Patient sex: F
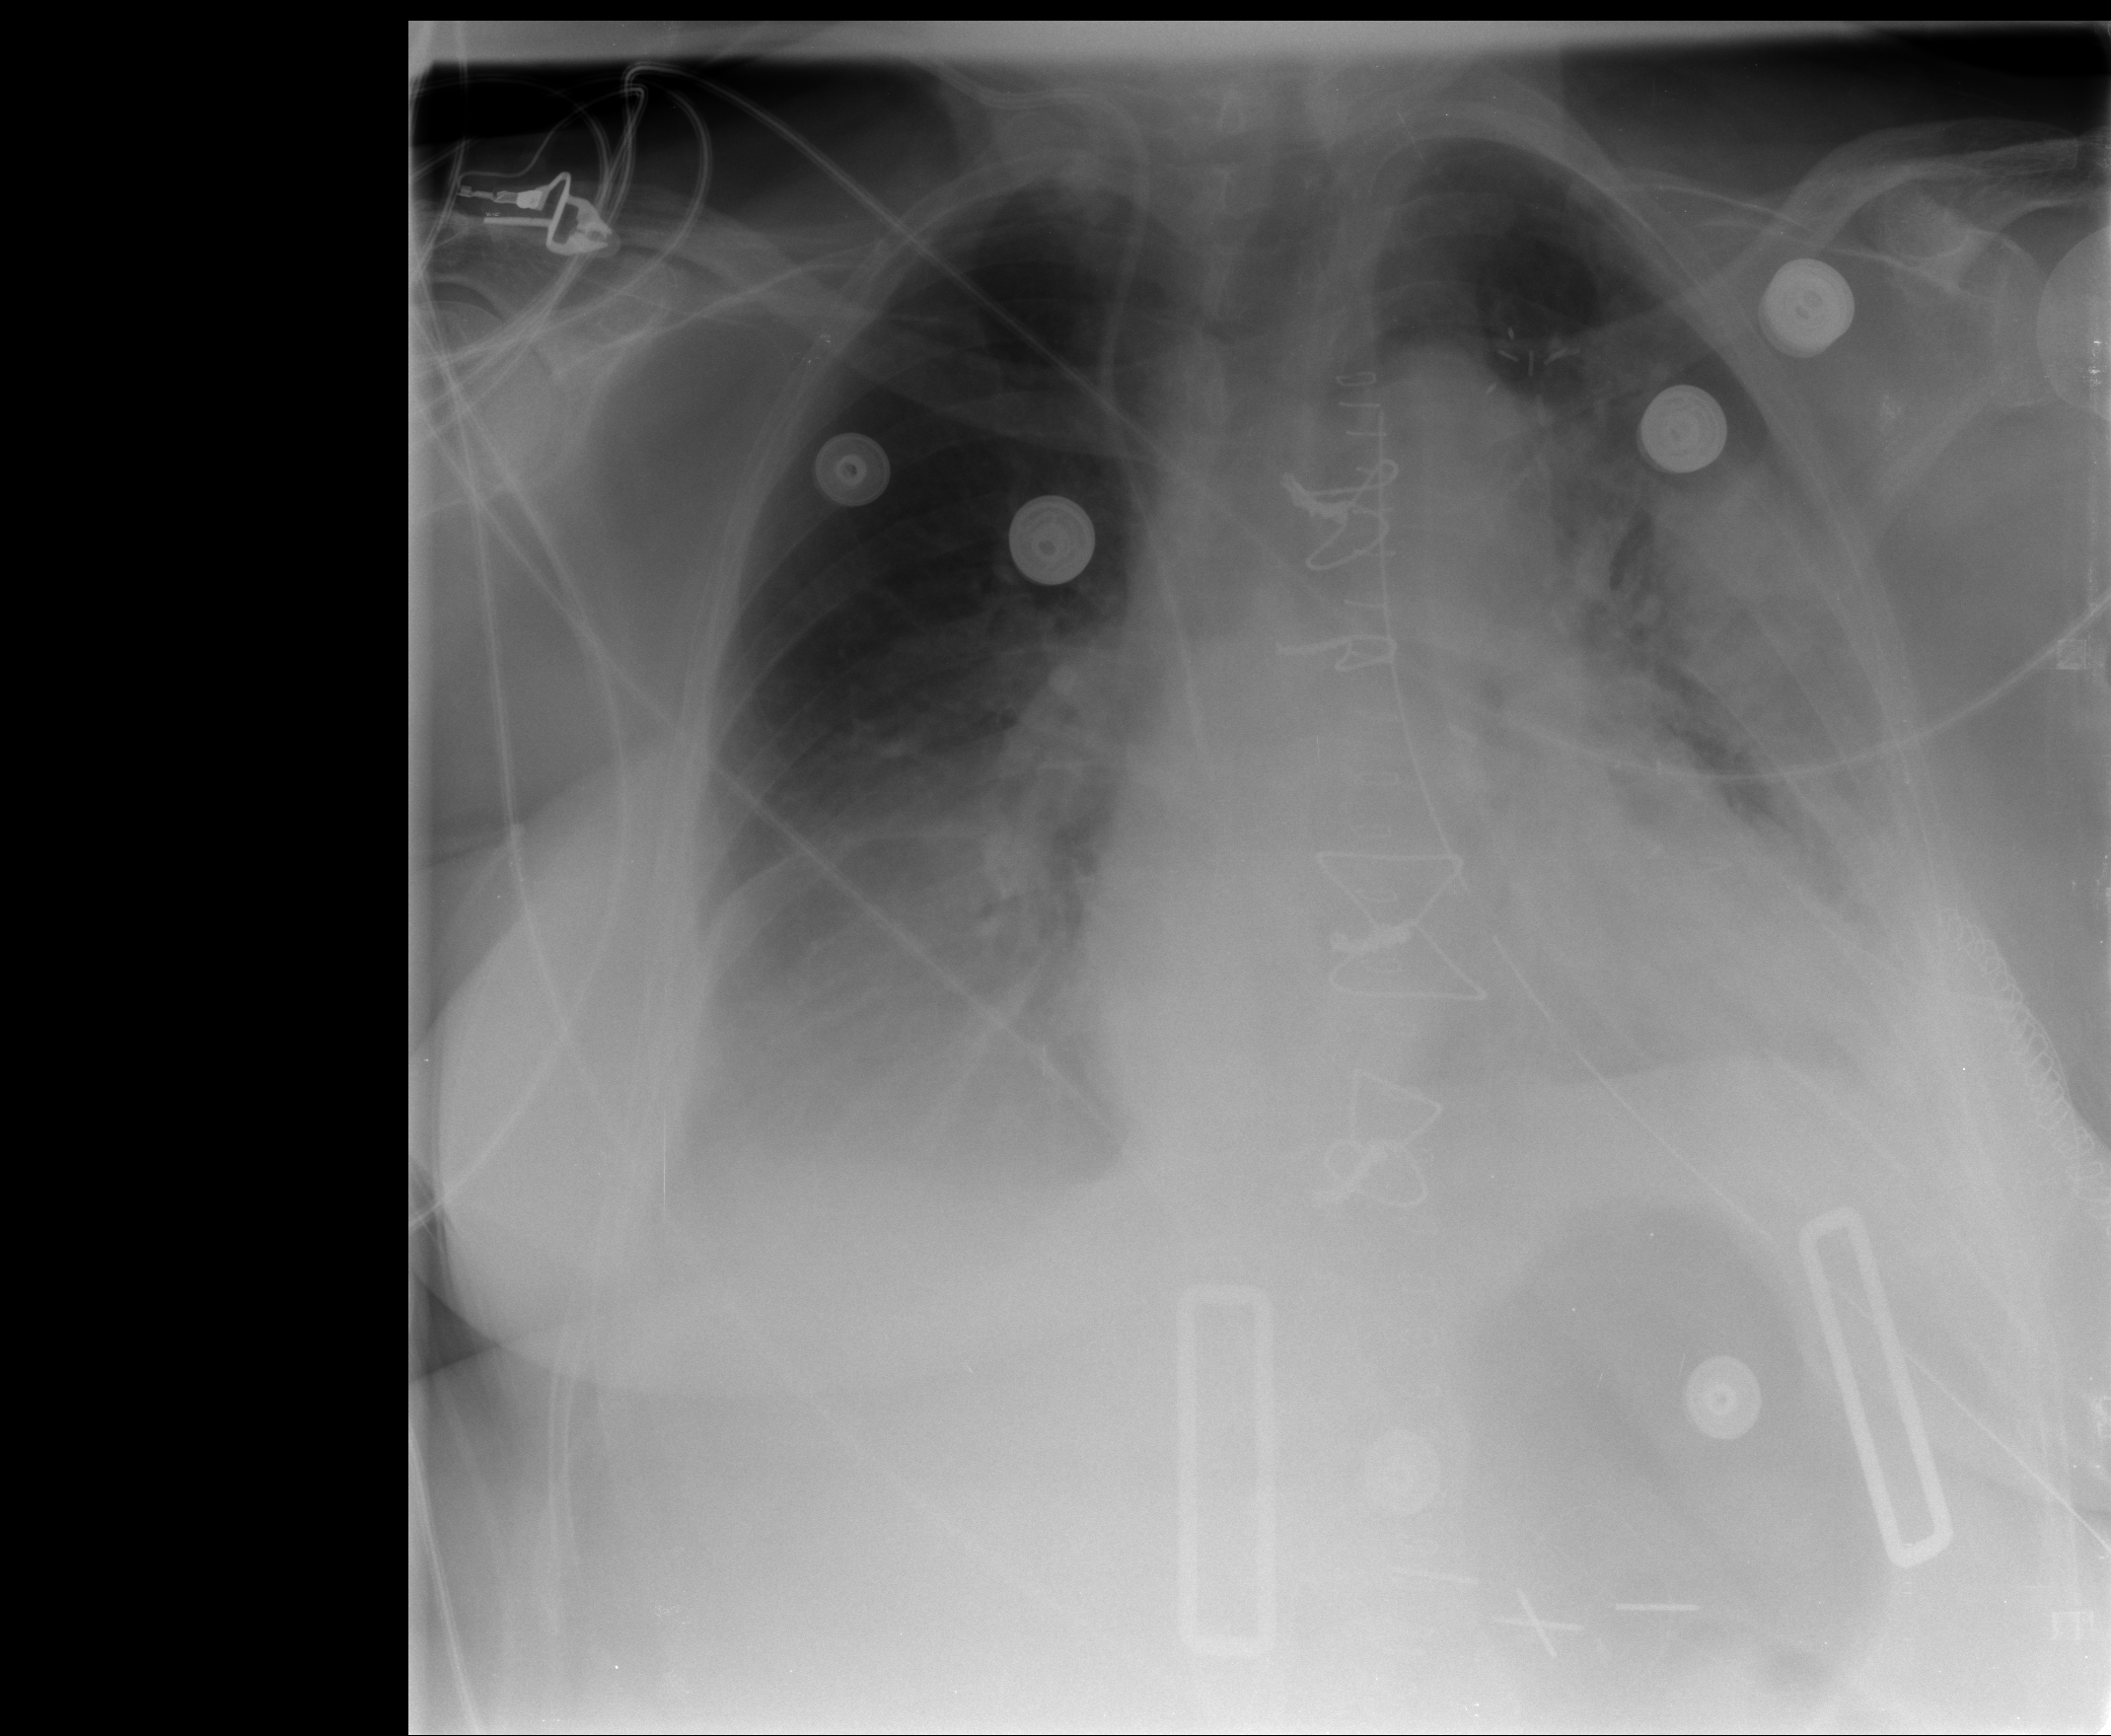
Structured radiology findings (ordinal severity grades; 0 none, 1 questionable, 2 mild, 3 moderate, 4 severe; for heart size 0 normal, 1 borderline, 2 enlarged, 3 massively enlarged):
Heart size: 2
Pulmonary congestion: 2
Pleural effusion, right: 2
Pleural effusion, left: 3
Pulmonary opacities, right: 0
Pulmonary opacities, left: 0
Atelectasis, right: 2
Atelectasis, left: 3